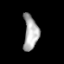
Tissue: lung
Cell type: Epithelial cells
Senescence score: 0.1031
Nuclear area (px): 502
Mean DAPI intensity: 172.044